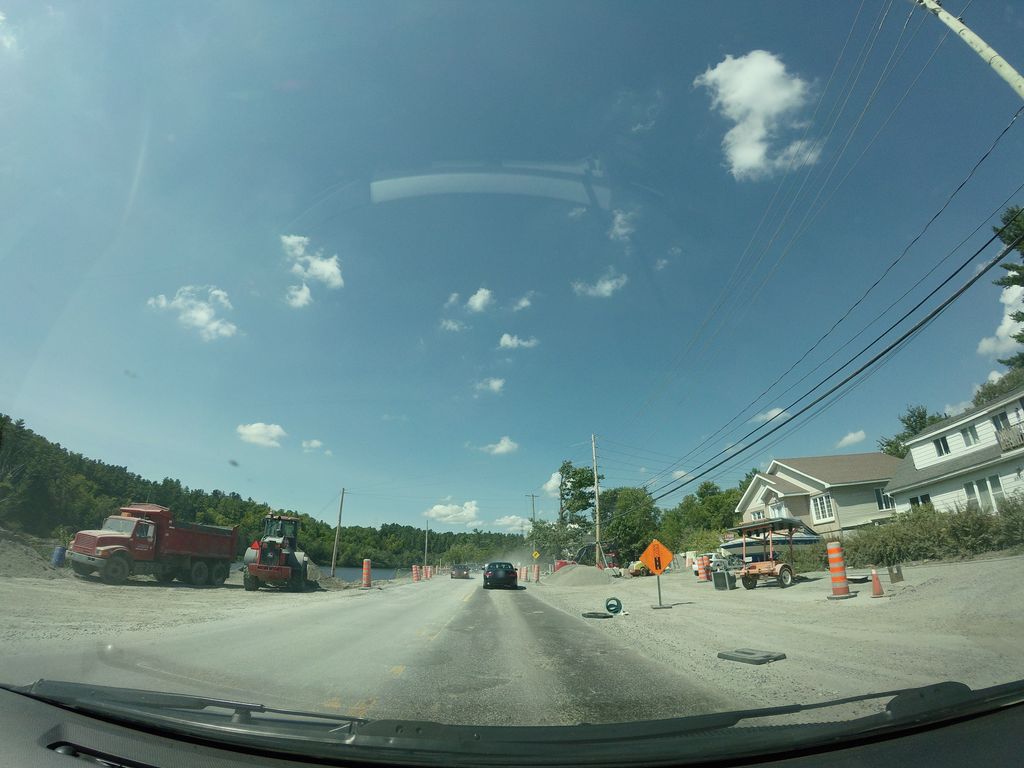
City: ottawa-gatineau